Question: I try to export some data to Excel using XML. Here is an example of my code that generates the Excel file:
'''
Private Sub ExportToExcel()
Dim fs As New IO.StreamWriter("exported.xls", False)
fs.WriteLine("<?xml version=""1.0""?>")
fs.WriteLine("<?mso-application progid=""Excel.Sheet""?>")
fs.WriteLine("<Workbook xmlns:ss=""urn:schemas-microsoft-com: Office:spreadsheet"">")
' Create the styles for the worksheet
fs.WriteLine(" <Styles>")
' Style for the column headers
fs.WriteLine(" <Style ss:ID=""1"">")
fs.WriteLine(" <Font ss:Bold=""1""/>")
fs.WriteLine(" <Alignment ss:Horizontal=""Center"" ss:Vertical=""Center"" " & _
"ss:WrapText=""1""/>")
fs.WriteLine(" <Interior ss:Color=""#C0C0C0"" ss:Pattern=""Solid""/>")
fs.WriteLine(" </Style>")
' Style for the column information
fs.WriteLine(" <Style ss:ID=""2"">")
fs.WriteLine(" <Alignment ss:Vertical=""Center"" ss:WrapText=""1""/>")
fs.WriteLine(" </Style>")
fs.WriteLine(" </Styles>")
' Write the worksheet contents
fs.WriteLine("<Worksheet ss:Name=""Data Export"">")
fs.WriteLine(" <Table>")
For i As Integer = 0 To 1
fs.WriteLine(" <Row>")
For j As Integer = 0 To 2
fs.WriteLine(" <Cell>")
fs.WriteLine(" <Data ss:Type=""String"">H</Data>")
fs.WriteLine(" </Cell>")
Next
fs.WriteLine(" </Row>")
Next
' Close up the document
fs.WriteLine(" </Table>")
fs.WriteLine("</Worksheet>")
fs.WriteLine("</Workbook>")
fs.Close()
End Sub
'''
And this is what I have in my generated xls file:
'''
<?xml version="1.0"?>
<?mso-application progid="Excel.Sheet"?>
<Workbook xmlns:ss="urn:schemas-microsoft-com: Office:spreadsheet">
<Styles>
<Style ss:ID="1">
<Font ss:Bold="1"/>
<Alignment ss:Horizontal="Center" ss:Vertical="Center" ss:WrapText="1"/>
<Interior ss:Color="#C0C0C0" ss:Pattern="Solid"/>
</Style>
<Style ss:ID="2">
<Alignment ss:Vertical="Center" ss:WrapText="1"/>
</Style>
</Styles>
<Worksheet ss:Name="Data Export">
<Table>
<Row>
<Cell>
<Data ss:Type="String">H</Data>
</Cell>
<Cell>
<Data ss:Type="String">H</Data>
</Cell>
<Cell>
<Data ss:Type="String">H</Data>
</Cell>
</Row>
<Row>
<Cell>
<Data ss:Type="String">H</Data>
</Cell>
<Cell>
<Data ss:Type="String">H</Data>
</Cell>
<Cell>
<Data ss:Type="String">H</Data>
</Cell>
</Row>
</Table>
</Worksheet>
</Workbook>
'''
Seems to be correct, but when I open the xls I have a crazy output:
But it is not everything: if I write manualy the xml structure to my xsl file (or I copy-paste it from another file for example) the output is ok - I see my rows & columns with right values (H,H,H everywhere), formatting, the name of the worksheet is "Data Export" as I set it... don't understand :( Please, explain me someone. Thanks a lot!!!
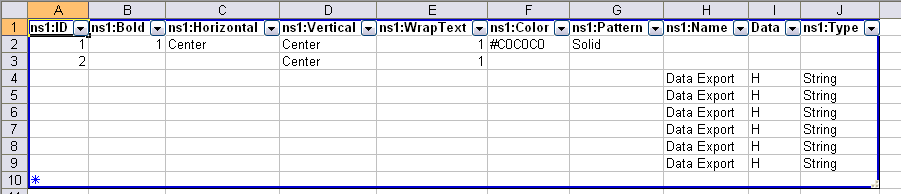
Answer: Just Replace the line
'''
fs.WriteLine("<Workbook xmlns:ss=""urn:schemas-microsoft-com: Office:spreadsheet"">")
'''
With
'''
fs.WriteLine("<Workbook xmlns=""urn:schemas-microsoft-com:office:spreadsheet""")
fs.WriteLine("xmlns:o=""urn:schemas-microsoft-com:office:office""")
fs.WriteLine("xmlns:x=""urn:schemas-microsoft-com:office:excel""")
fs.WriteLine("xmlns:ss=""urn:schemas-microsoft-com:office:spreadsheet"">")
'''
It will resolve the issues
'''
1. Output of the sheet
2. Name of the worksheet
'''